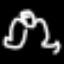
Label: frog